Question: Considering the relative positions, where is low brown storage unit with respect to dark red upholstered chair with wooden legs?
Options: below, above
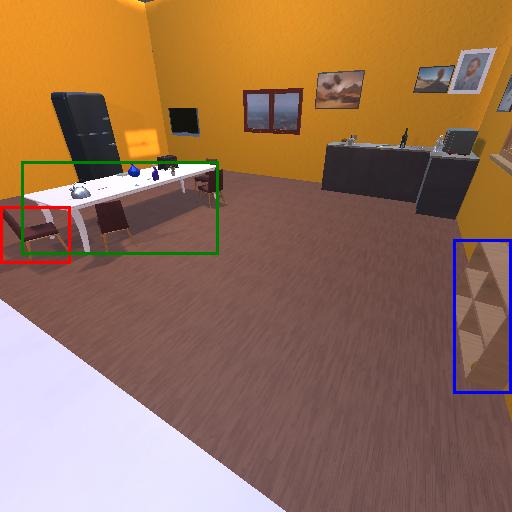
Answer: below